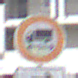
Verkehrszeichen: TatsaechlicheLaenge
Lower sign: RichtungsangabeDurchPfeile5
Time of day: Midday
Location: Outdoor (Urban)
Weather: Overcast
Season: NotSpecified
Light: Natural